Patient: sex F, age 65
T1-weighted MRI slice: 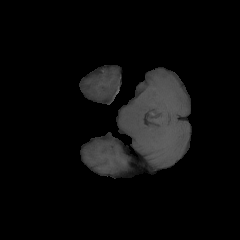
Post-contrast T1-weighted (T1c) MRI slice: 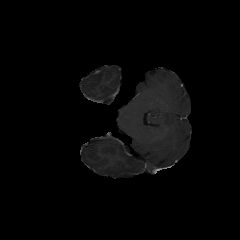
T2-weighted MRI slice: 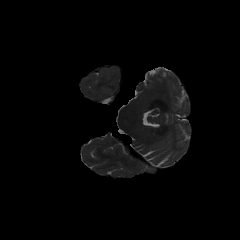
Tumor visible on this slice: no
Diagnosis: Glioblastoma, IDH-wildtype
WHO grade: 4